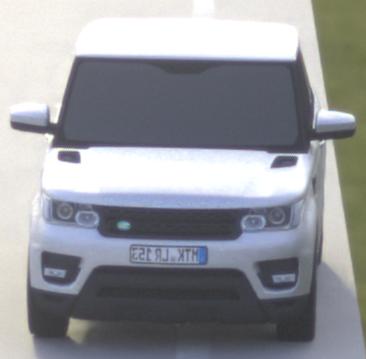
Make: Land Rover
Model: Range Rover Sport 5.0 V8 SC
Detailed model: Range Rover Sport (II)
Model produced from: 2013/09
Model produced until: 2015/07
Doors: 5
Color: white
Road condition: dry road
Daytime: morning or afternoon
Contrast: medium contrast